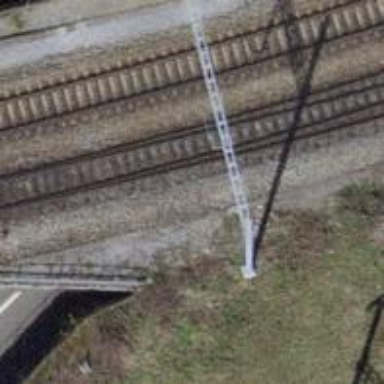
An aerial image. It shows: Single-track railway bridge with electrified contact line.